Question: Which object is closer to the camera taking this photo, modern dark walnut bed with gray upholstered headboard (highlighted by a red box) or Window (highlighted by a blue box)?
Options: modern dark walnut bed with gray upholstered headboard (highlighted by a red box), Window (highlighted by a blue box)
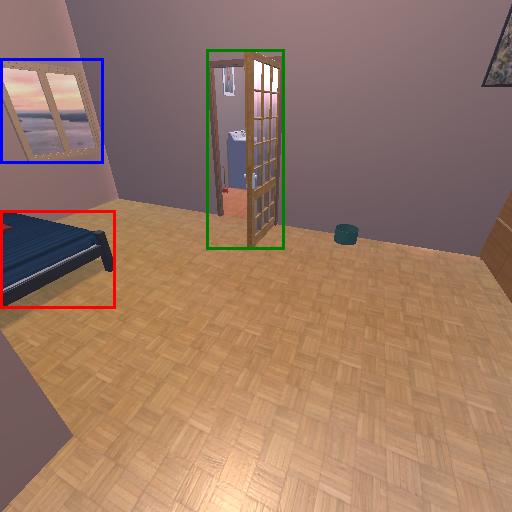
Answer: modern dark walnut bed with gray upholstered headboard (highlighted by a red box)